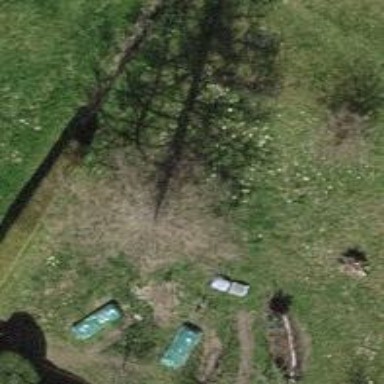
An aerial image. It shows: Garden with deciduous broadleaved trees.